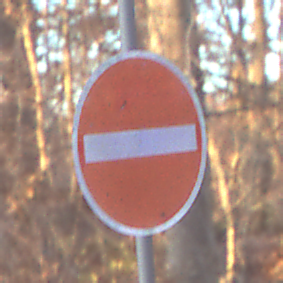
Verkehrszeichen: VerbotDerEinfahrt
Umgebung: Outdoor, Nature
Tageszeit: SunriseSunset
Wetter: Clear
Licht: Natural
Jahreszeit: Autumn
Kontrast: HighContrast